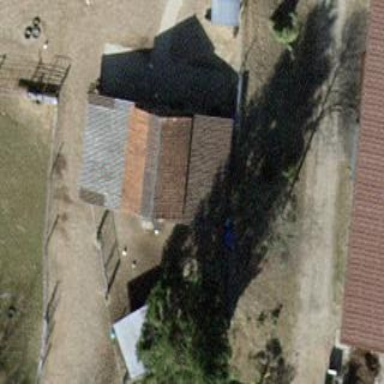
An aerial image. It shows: Shed building.